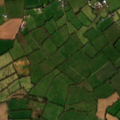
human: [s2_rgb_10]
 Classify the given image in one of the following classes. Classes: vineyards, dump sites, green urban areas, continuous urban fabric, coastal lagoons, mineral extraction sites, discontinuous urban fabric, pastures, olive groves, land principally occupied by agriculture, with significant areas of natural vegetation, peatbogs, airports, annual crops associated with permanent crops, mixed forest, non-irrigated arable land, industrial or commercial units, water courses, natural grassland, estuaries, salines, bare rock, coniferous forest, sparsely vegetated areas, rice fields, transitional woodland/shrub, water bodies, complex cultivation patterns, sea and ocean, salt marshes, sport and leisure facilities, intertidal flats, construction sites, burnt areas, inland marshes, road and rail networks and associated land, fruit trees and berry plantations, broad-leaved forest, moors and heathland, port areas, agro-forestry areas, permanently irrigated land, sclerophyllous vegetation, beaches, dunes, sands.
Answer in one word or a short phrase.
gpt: non-irrigated arable land, pastures